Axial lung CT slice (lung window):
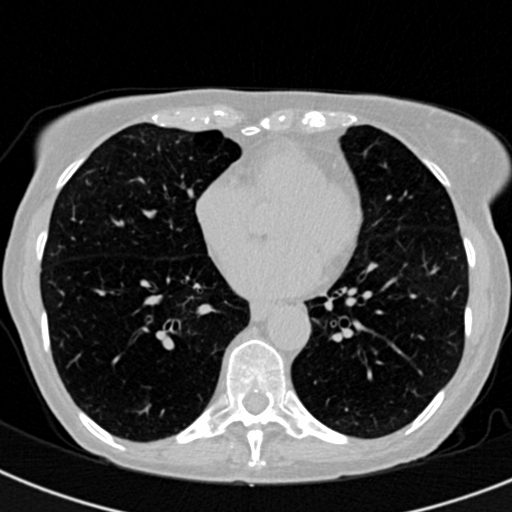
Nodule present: no